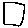
Label: square